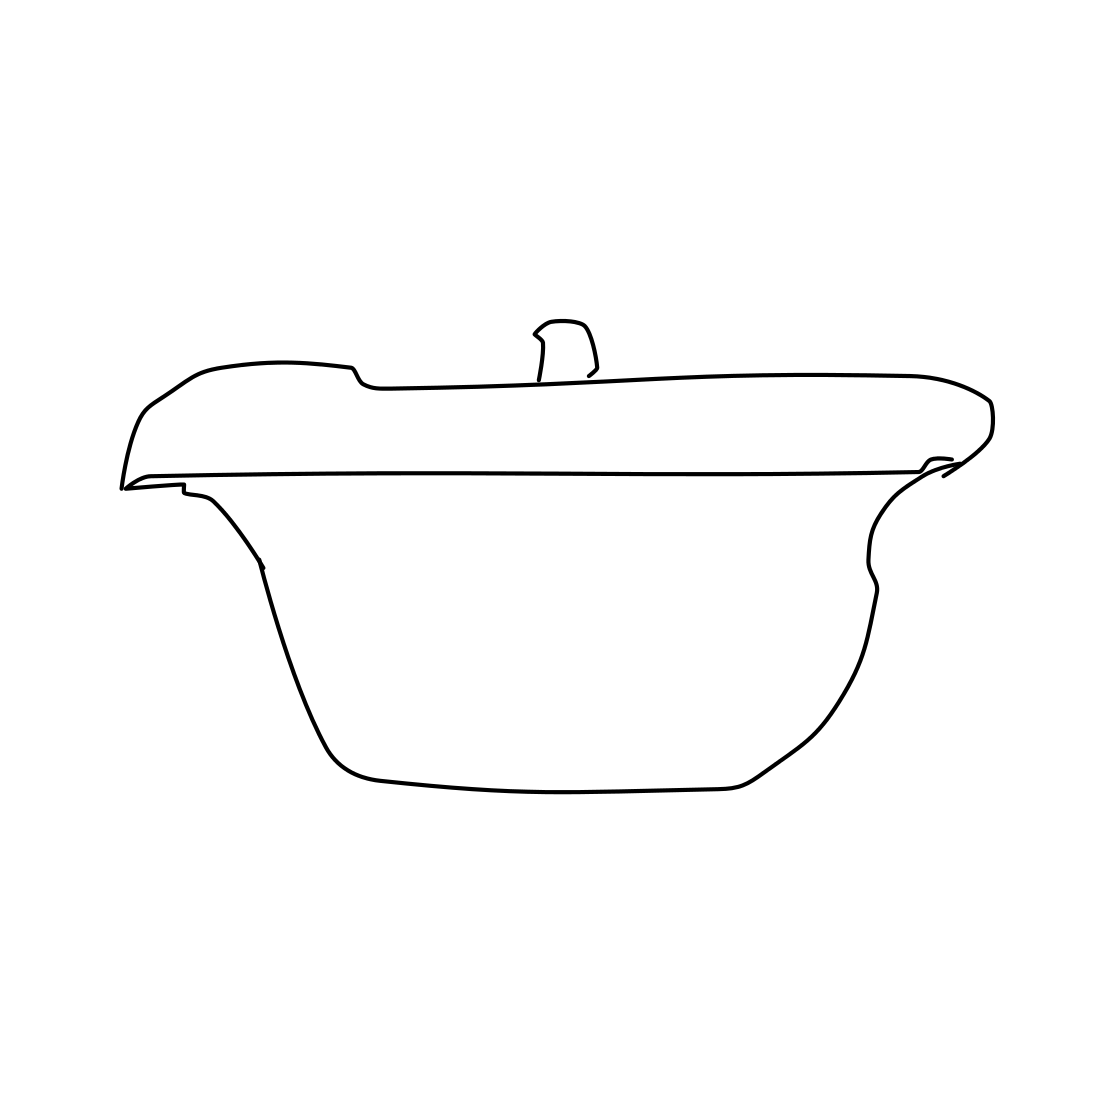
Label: bowl